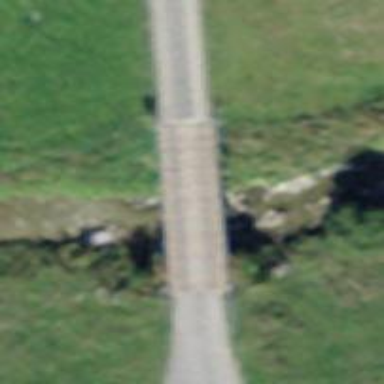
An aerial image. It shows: Service road that crosses over bridge.